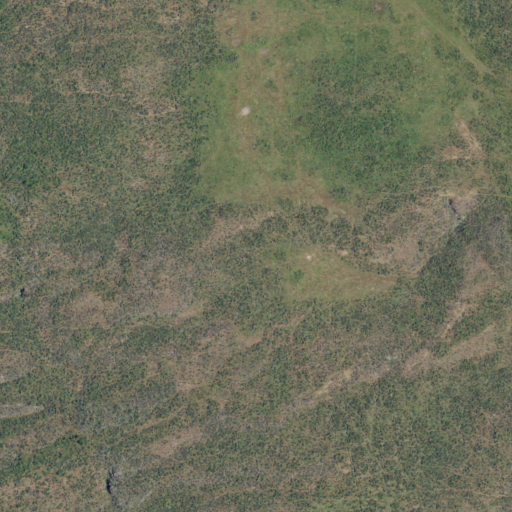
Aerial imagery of valley in Idaho named Clark Valley containing only shrub